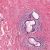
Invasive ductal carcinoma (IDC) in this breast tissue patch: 0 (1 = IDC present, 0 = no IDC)